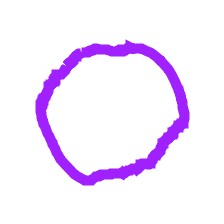
Shape: circle